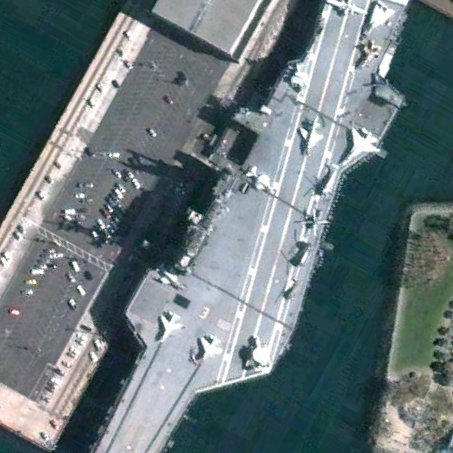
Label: Midway-class_aircraft_carrier